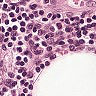
Metastatic tissue present: no